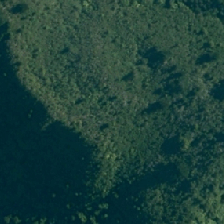
Land cover: manuka_kanuka